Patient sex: F
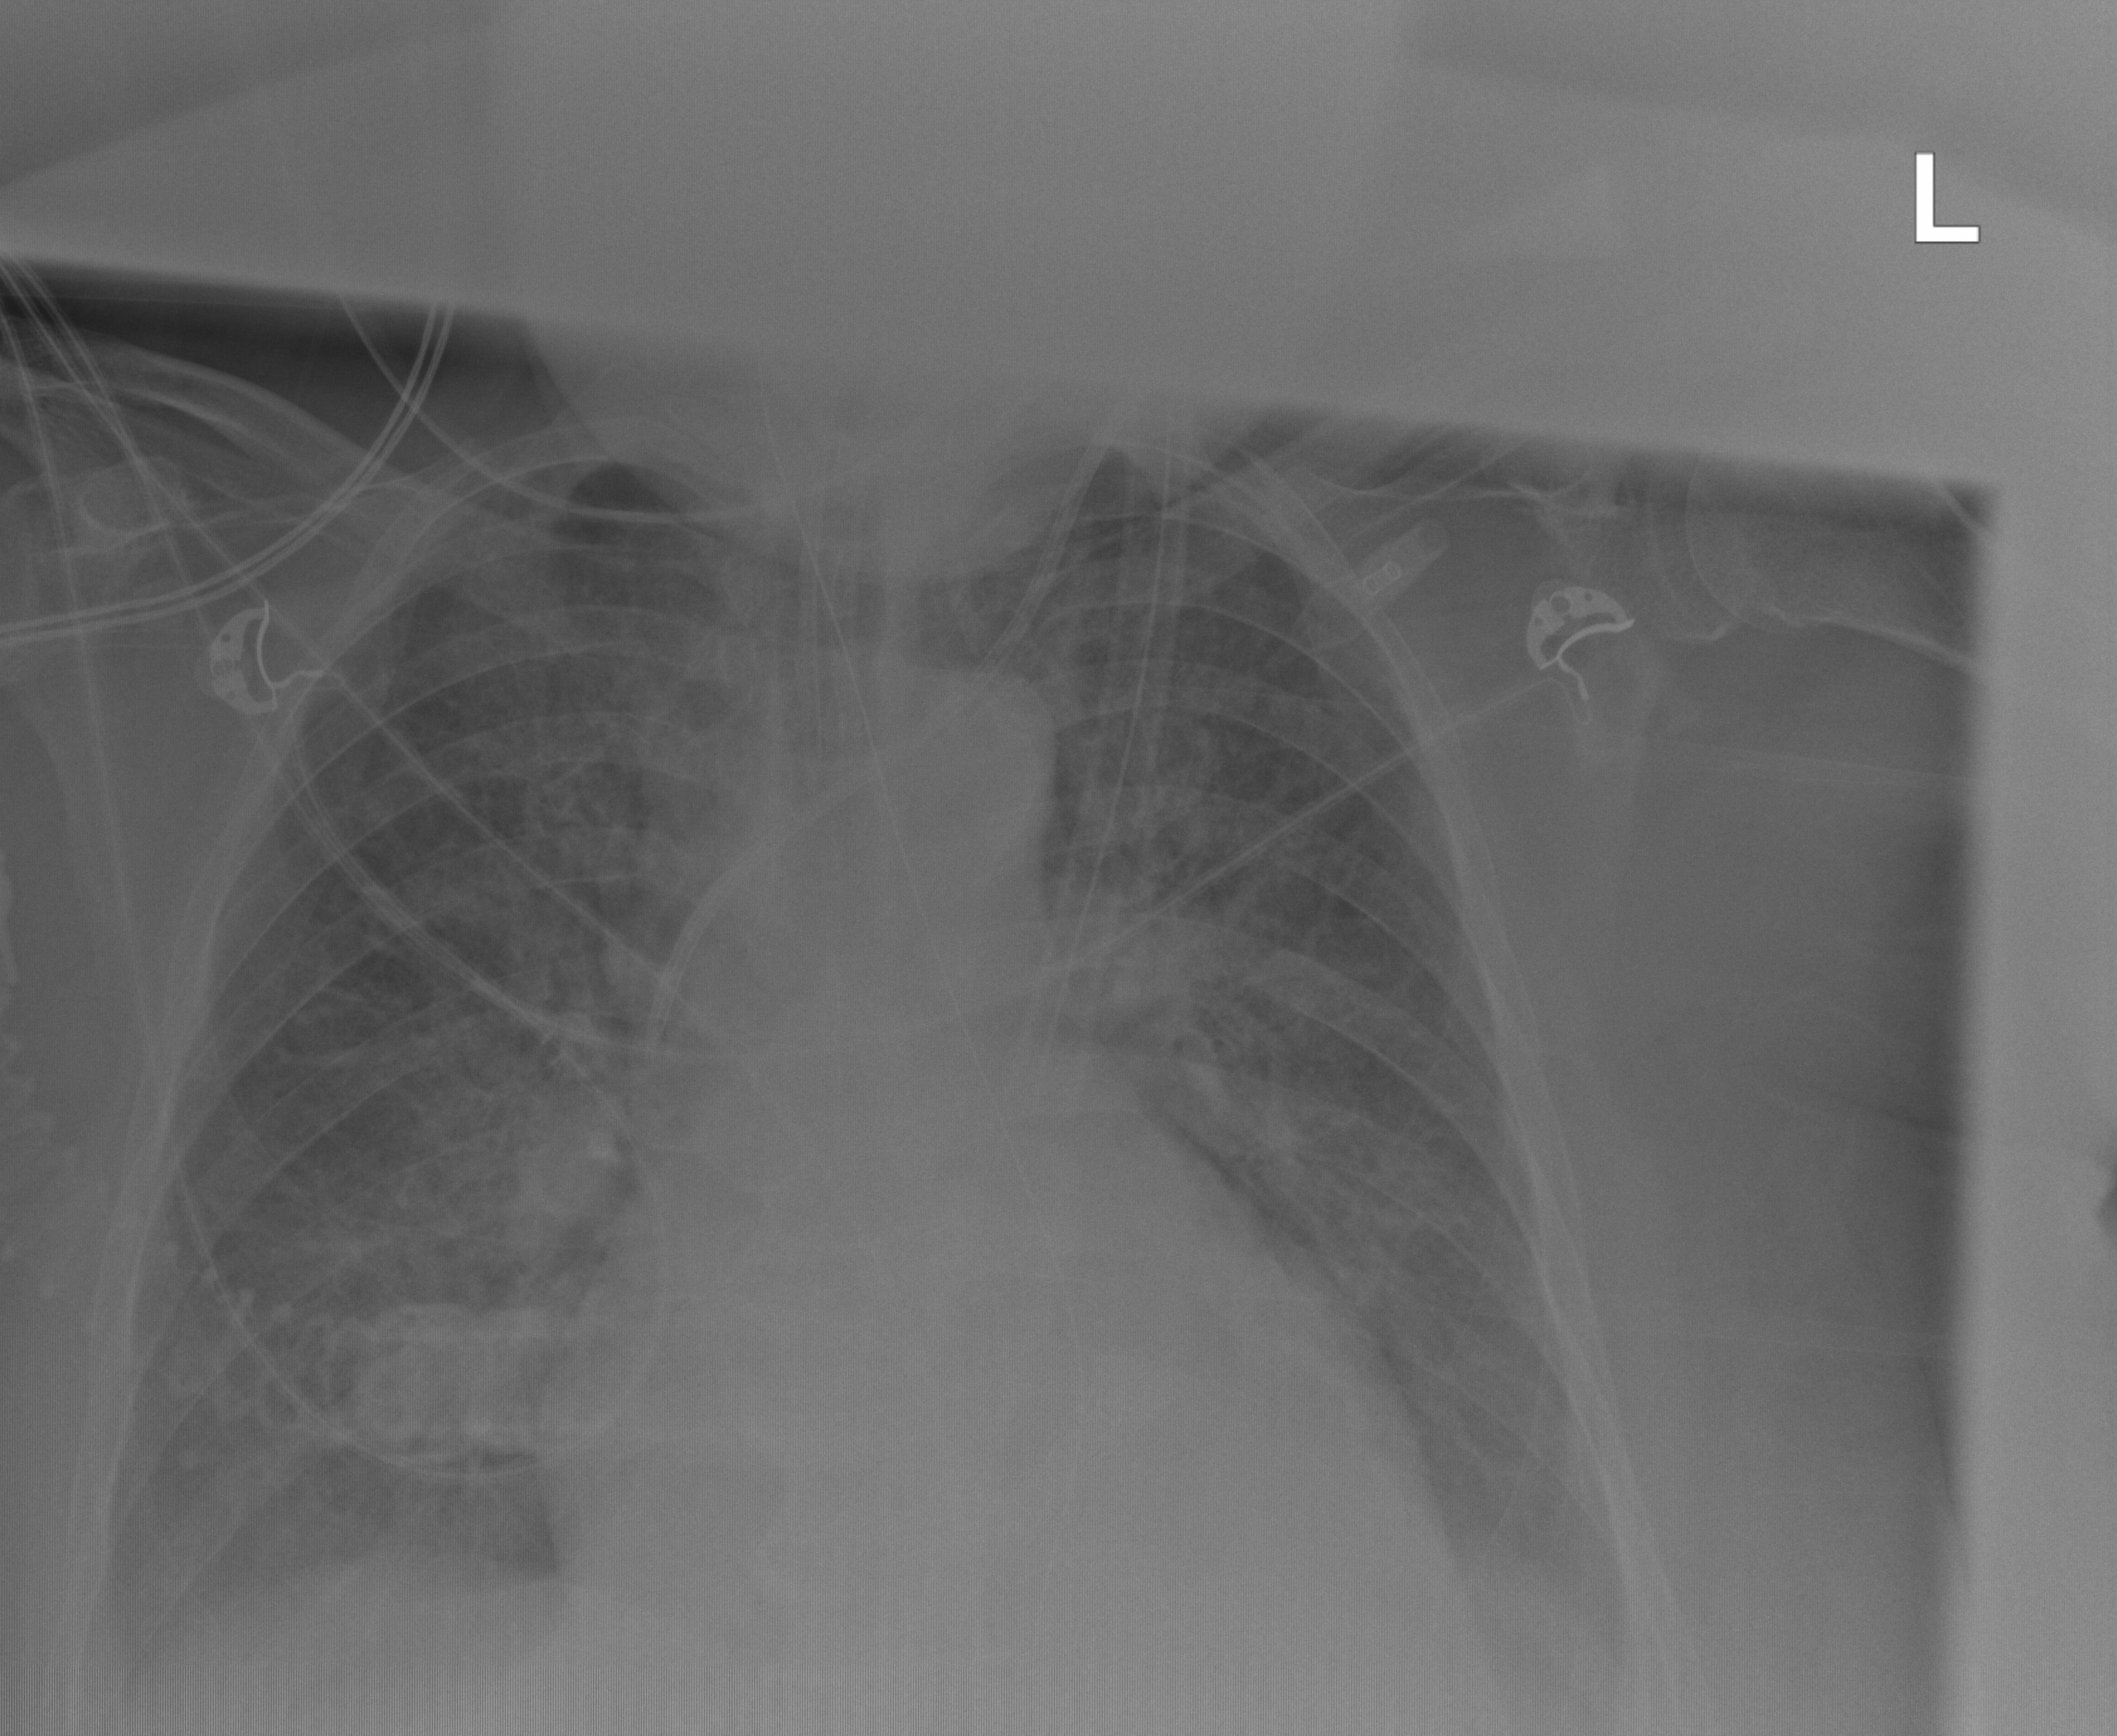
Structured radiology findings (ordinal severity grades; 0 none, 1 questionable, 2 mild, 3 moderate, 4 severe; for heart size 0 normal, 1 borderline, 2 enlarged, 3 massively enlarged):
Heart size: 2
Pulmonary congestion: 2
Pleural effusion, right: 2
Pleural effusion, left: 2
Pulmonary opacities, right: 2
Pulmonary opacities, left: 0
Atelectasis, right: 2
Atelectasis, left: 2